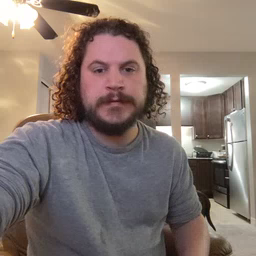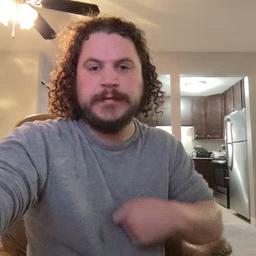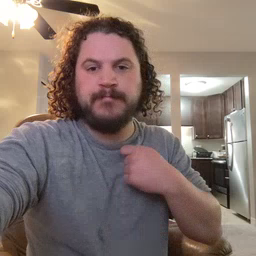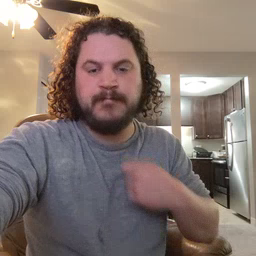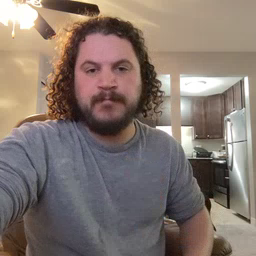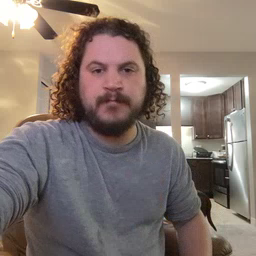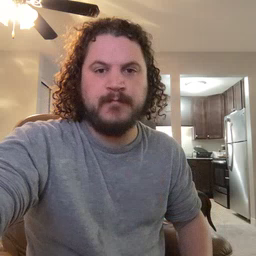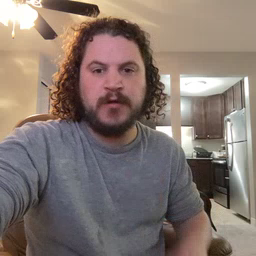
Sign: zipper